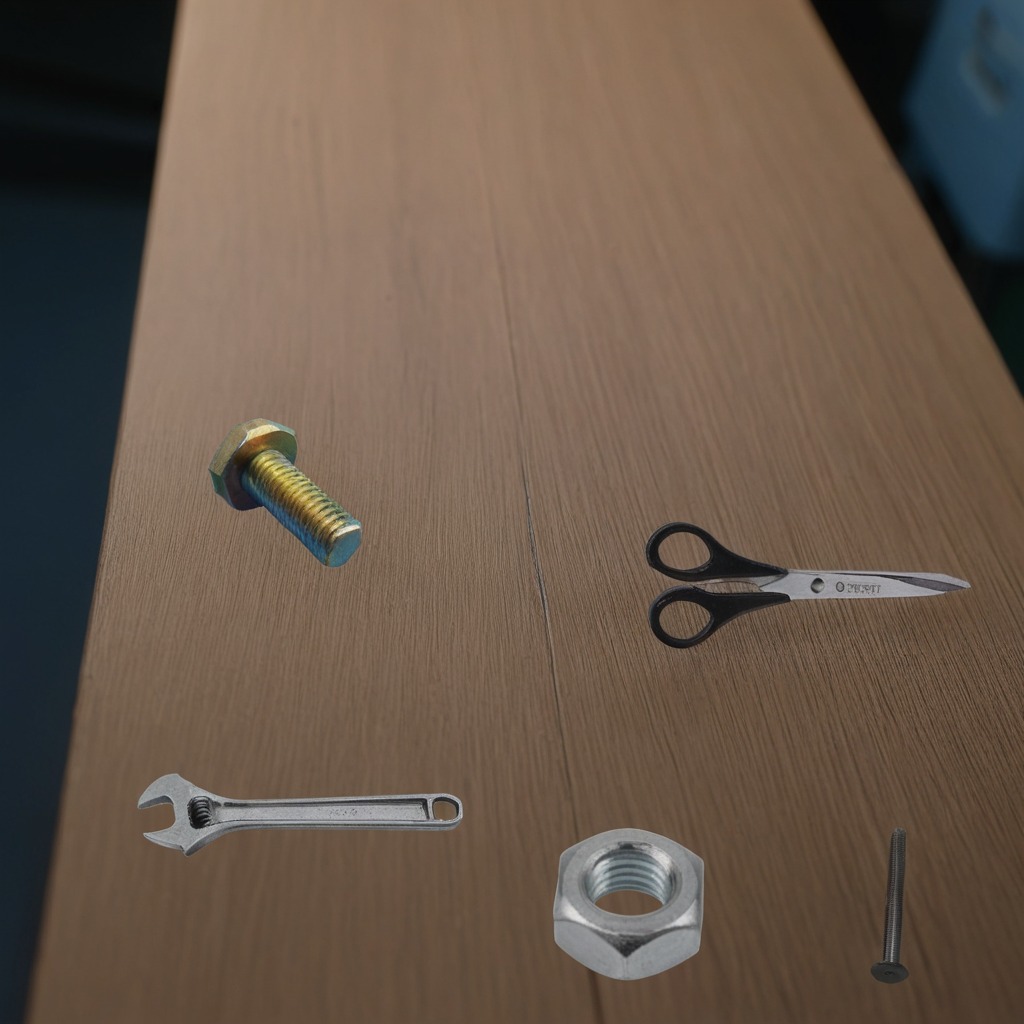
A metal machine screw, an iron nail, a metal nut, a pair of scissors, and a wrench are lying on the old table.